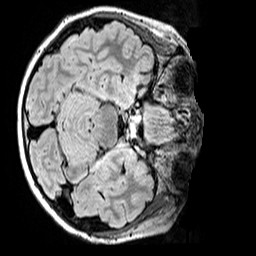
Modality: FLAIR
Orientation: axial
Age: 11
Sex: male
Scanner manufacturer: siemens
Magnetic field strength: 3 T
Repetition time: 5 s
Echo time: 0.388 s